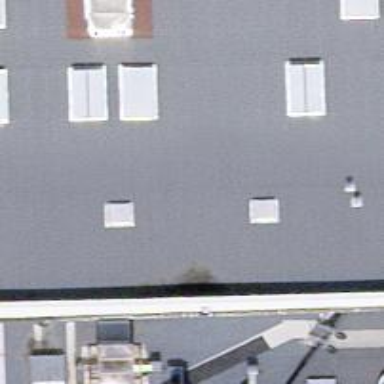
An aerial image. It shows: Building.